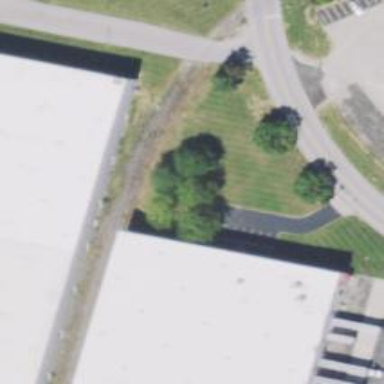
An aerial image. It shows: Disused railway spur line.